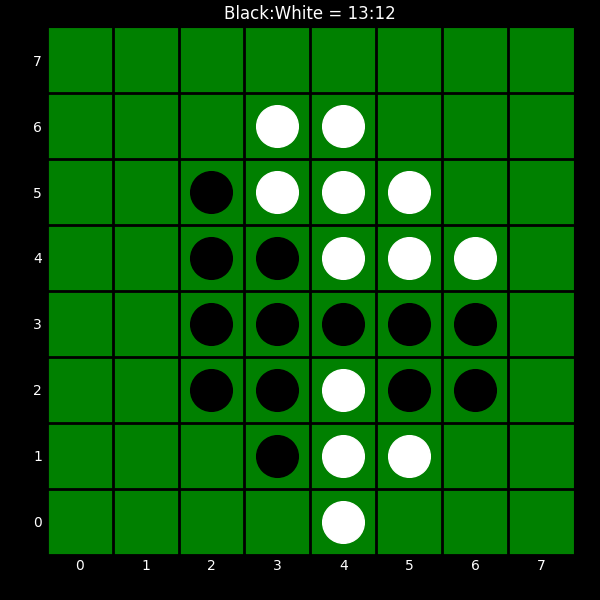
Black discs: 13
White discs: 12